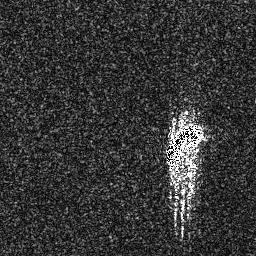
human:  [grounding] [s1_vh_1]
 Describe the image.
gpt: In the satellite image, there is  <ref>1 large ship </ref> <box>[[63, 47, 78, 64, 0]]</box> located at right.